Question: I opened spritekit app sample and than added this code
'''
override func didMoveToView(view: SKView) {
/* Setup your scene here */
var shapeNode = SKShapeNode(rect: view.frame)
shapeNode.strokeColor = UIColor.redColor()
shapeNode.lineWidth = 4;
shapeNode.position = CGPoint(x: 0, y: 0)
self.addChild(shapeNode)
}
'''
which simply tries to add 4width border in the main view but instead of that output was,

So what am I doing wrong?
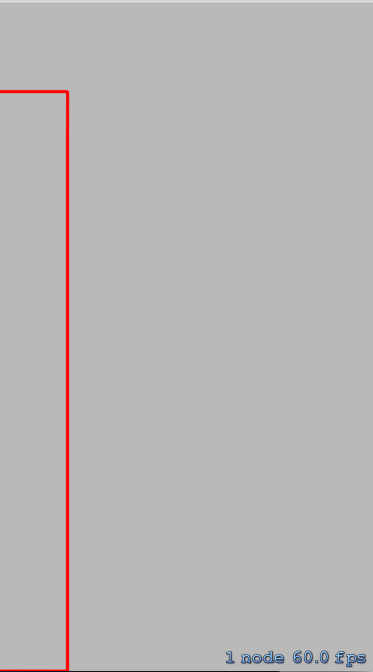
Answer: This is because your scene is being scaled. To fix the issue change your scene scale mode (in the GameViewController) to 'scene.scaleMode = .ResizeFill'
To see why this is, I recommend you read my answer <URL>